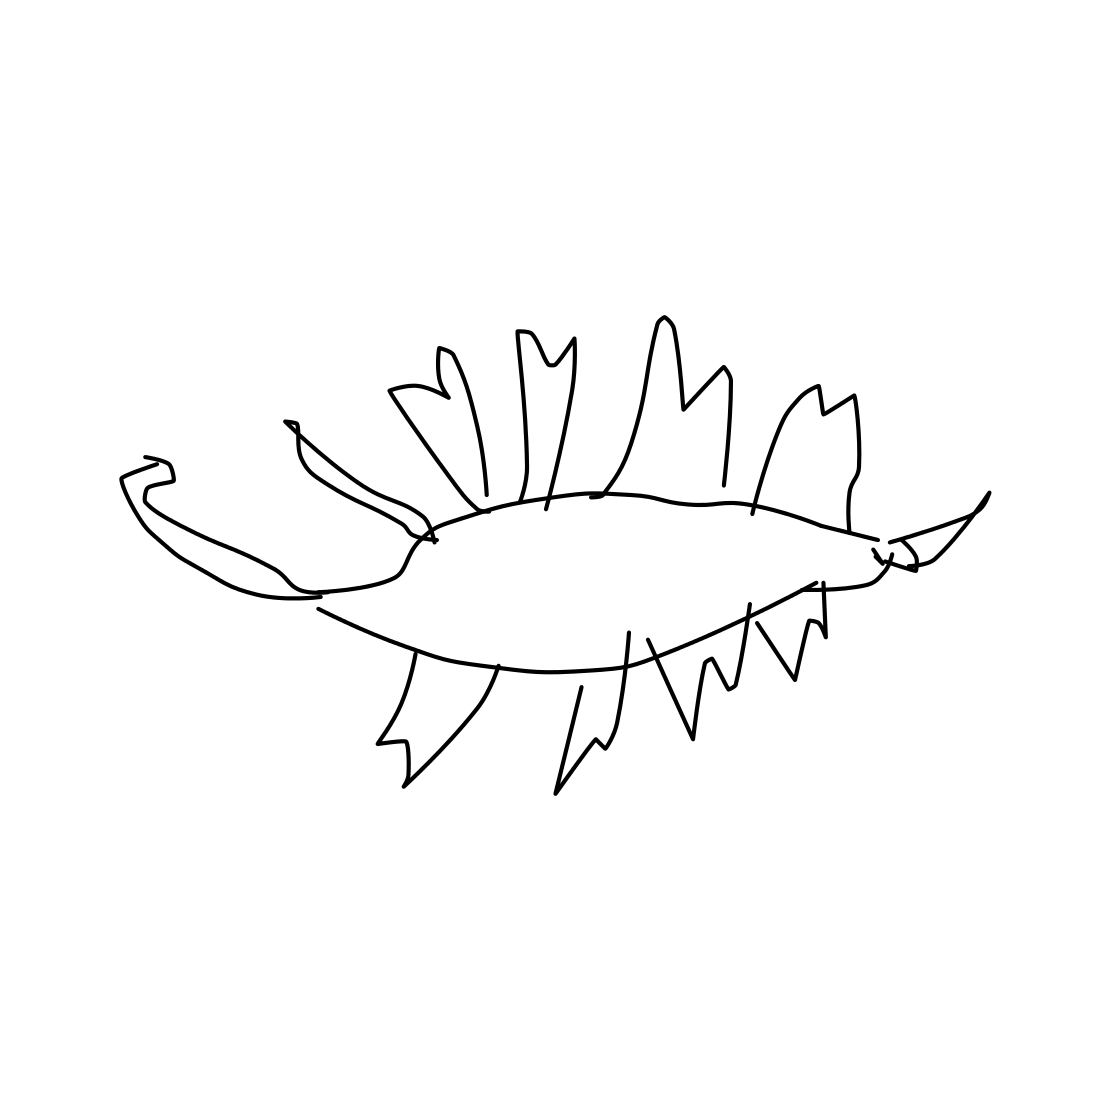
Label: scorpion